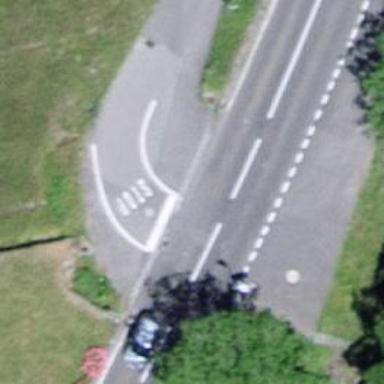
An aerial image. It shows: Stop road.